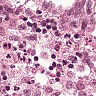
Metastatic tissue present: no